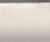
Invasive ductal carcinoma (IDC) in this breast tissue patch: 0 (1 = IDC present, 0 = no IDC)